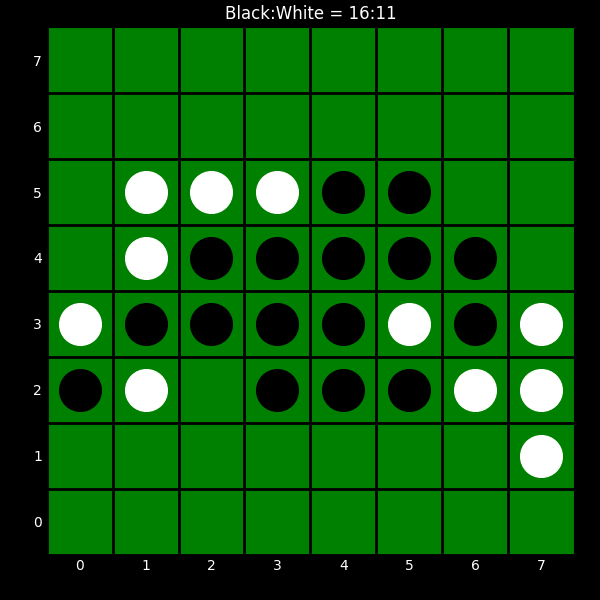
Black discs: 16
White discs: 11